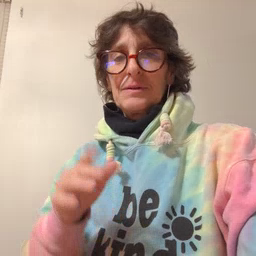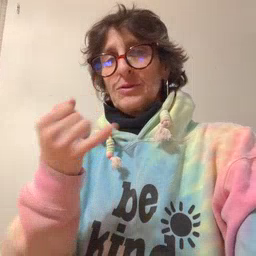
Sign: pajamas